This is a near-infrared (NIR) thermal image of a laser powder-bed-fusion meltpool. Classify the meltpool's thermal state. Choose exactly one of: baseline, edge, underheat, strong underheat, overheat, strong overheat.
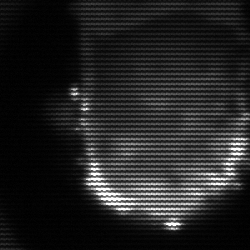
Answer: baseline